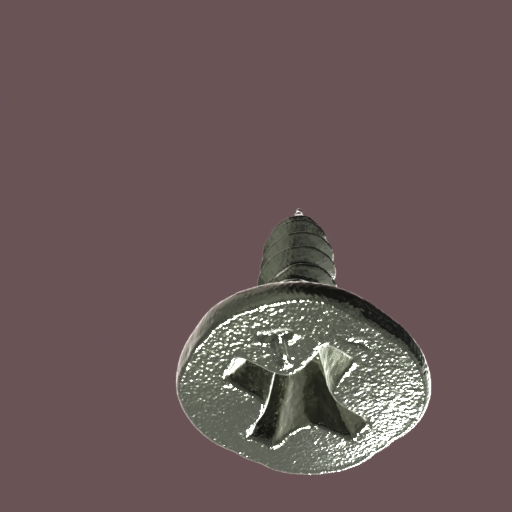
Label: screw